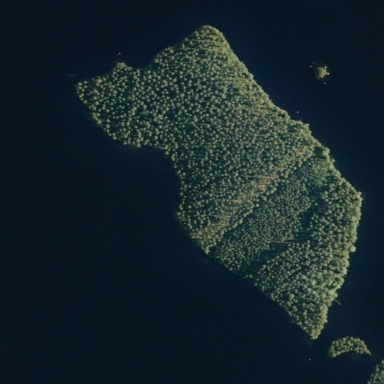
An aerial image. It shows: Islet.